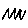
Label: zigzag